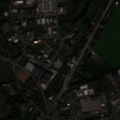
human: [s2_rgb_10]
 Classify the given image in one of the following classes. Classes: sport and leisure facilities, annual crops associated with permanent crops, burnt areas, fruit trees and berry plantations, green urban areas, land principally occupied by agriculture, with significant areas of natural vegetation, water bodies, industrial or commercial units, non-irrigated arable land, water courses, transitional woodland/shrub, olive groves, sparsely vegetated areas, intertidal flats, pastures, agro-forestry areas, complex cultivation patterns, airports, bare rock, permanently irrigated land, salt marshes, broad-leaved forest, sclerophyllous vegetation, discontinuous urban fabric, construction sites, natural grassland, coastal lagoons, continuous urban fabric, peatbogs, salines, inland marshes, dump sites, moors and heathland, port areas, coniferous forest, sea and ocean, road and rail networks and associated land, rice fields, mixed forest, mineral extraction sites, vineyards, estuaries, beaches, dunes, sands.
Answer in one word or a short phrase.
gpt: discontinuous urban fabric, industrial or commercial units, non-irrigated arable land, broad-leaved forest